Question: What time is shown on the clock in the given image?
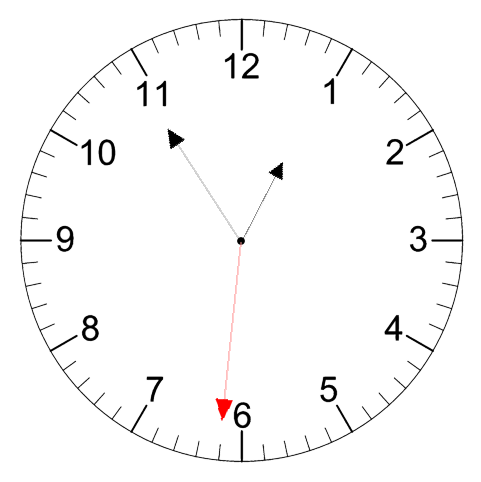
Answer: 12:54:31